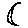
Label: moon